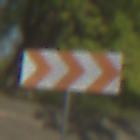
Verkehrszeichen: RichtungstafelnInKurvenGrossLinks
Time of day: MorningAfternoon
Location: Outdoor (Nature)
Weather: PartlyCloudy
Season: NotSpecified
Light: Natural